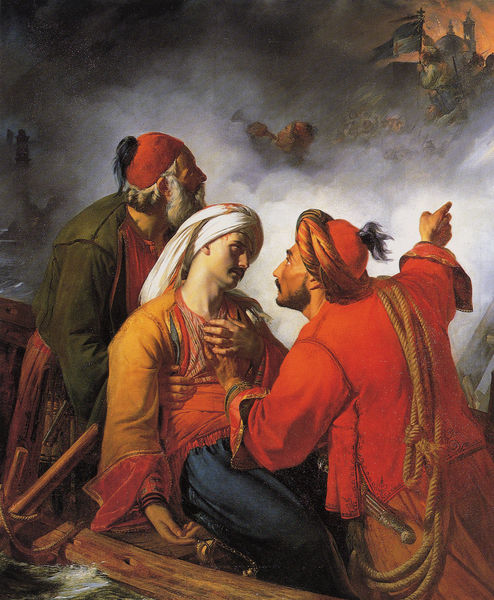
Titel: Un officier grec blessé devant les murs d'une ville prise d'assaut, Verwundeter griechischer Offizier
Künstler: Jean Claude Bonnefond
Standort: Lyon
Institution: Musée des Beaux-Arts
Schlagwörter: angriff, blau, dunkel, feder, felsen, feuer, gemälde, hand, haut, himmel, kampf, mann, meer, schatten, wasser, weiß, wolken, fluss, gelb, grün, kirchturm, menschen, ocker, see, sitzen, stadt, ufer, braun, finger, frau, geste, grau, haar, hell, holz, hut, hüte, licht, männer, orange, profil, reden, schwarz, szene, zeichen, ölbild, blick, rot, schloss, tuch, wolke, beige, haube, malerei, muster, rock, alt, bart, bärte, hose, jacke, jung, kappe, mütze, profile, schnurrbart, architektur, arm, augen, falten, federn, historie, kleidung, messer, tod, tot, toter, vollbart, horn, hände, wind, kirche, qualm, rauch, sonne, auge, gewand, haare, kordeln, mantel, schnur, drei, gewänder, klassizismus, kontrast, boot, boote, ruder, turm, chaos, kopfbedeckung, gischt, schiff, segel, wangen, welle, wellen, fahnen, fahne, flagge, dunst, nebel, oliv, kuppel, angst, banner, brand, krieg, planken, schiffbruch, schlacht, seile, sturm, tau, treppe, unwetter, zerstörung, soldaten, kopftuch, ruderboot, homme, balken, kordel, bretter, scheide, zeigen, weste, flucht, gemustert, blut, burg, moschee, orient, orientalisch, brennen, flammen, abschied, seil, leblos, brett, schwert, säbel, waffen, überfall, verletzt, dynamik, tumult, staub, mäntel, tasche, heer, sterbende, gestus, arabisch, sterben, kranker, floss, aufgeben, hilfe, dolch, krieger, entführung, richtung, dreck, fingerzeig, kreuzzug, büschel, tempel, trompeten, flaggen, wien, fanfare, kreig, posaune, david, verband, verletzung, verwundet, jerusalem, mort, rückzug, turban, blasen, osmanisch, türkei, gefallen, gewölk, schießen, signal, rettung, araber, turbane, verwundeter, sterbender, sterbeszene, vollbärte, sultan, verschattet, standarte, olivgrün, sterbend, incendie, delacroix, ziel, komplementärkontrast, seeschlacht, trompete, fes, versinken, pulverdampf, verwundung, zeigegestus, türke, vieux, fez, erschöpfung, osmane, osmanen, verletzter, gefallener, beinkleid, feu, türken, schiffsbruch, perse, ertrinken, überlebende, arabe, trompeter, bataille, guerre, soldat, fumée, türkenkriege, fuite, kriegsgemälde, turbahn, combattant, gische, docteur, blessé, schlachtenmalerei, nebel des krieges, turmane